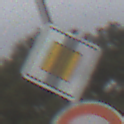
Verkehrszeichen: EndeVorfahrtsstrasse
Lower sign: Ueberholverbot
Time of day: MorningAfternoon
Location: Outdoor (Nature)
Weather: Overcast
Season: NotSpecified
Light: Natural